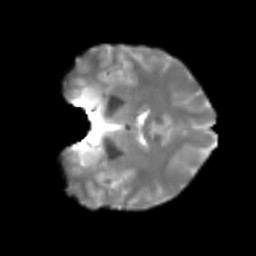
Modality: T2w
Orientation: coronal
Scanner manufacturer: siemens
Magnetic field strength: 3 T
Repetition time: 4 s
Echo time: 0.0594 s